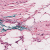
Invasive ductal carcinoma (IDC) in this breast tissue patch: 1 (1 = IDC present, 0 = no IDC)